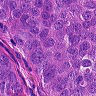
Metastatic tissue present: yes